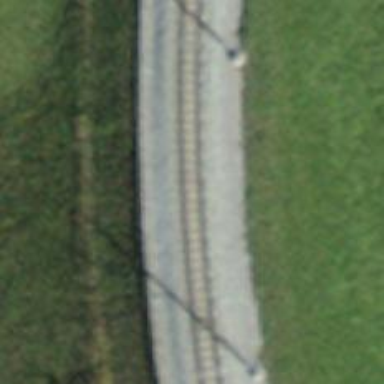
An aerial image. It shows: Narrow-gauge railway with 1 track. The tracks are electrified with contact line.